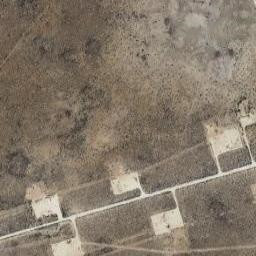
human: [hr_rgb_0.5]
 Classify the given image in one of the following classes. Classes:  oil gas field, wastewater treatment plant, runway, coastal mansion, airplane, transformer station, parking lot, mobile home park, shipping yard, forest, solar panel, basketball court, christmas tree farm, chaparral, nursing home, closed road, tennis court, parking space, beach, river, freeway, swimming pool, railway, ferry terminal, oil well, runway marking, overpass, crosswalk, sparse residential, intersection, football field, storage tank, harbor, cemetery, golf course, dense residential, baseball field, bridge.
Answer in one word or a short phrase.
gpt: oil gas field